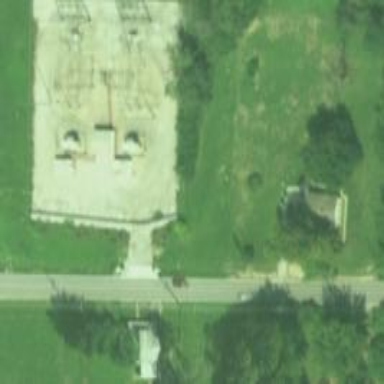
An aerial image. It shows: Distribution level power substation.